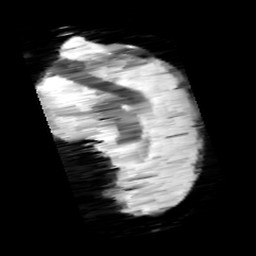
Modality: minIP
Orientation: sagittal
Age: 11
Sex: male
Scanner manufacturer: siemens
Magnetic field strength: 3 T
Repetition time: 0.027 s
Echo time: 0.02 s